Field crop: maize
Growth stage: 1
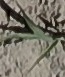
Species: sorghum